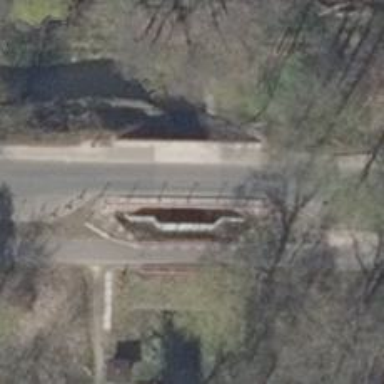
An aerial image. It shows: Residential road with asphalt surface that includes bridge. There are separate sidewalks on both sides.